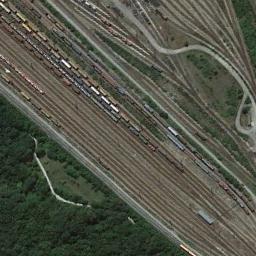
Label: railway